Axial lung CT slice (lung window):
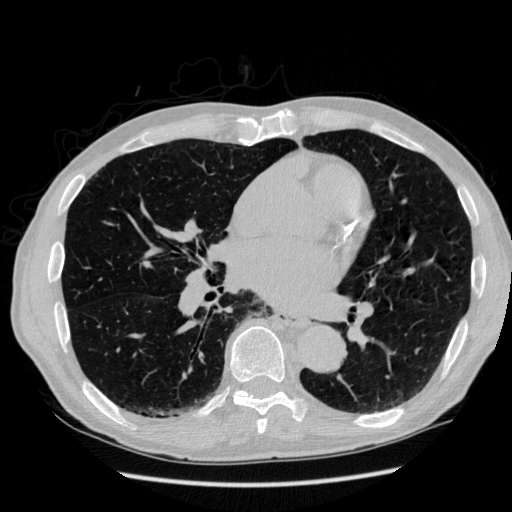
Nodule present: no